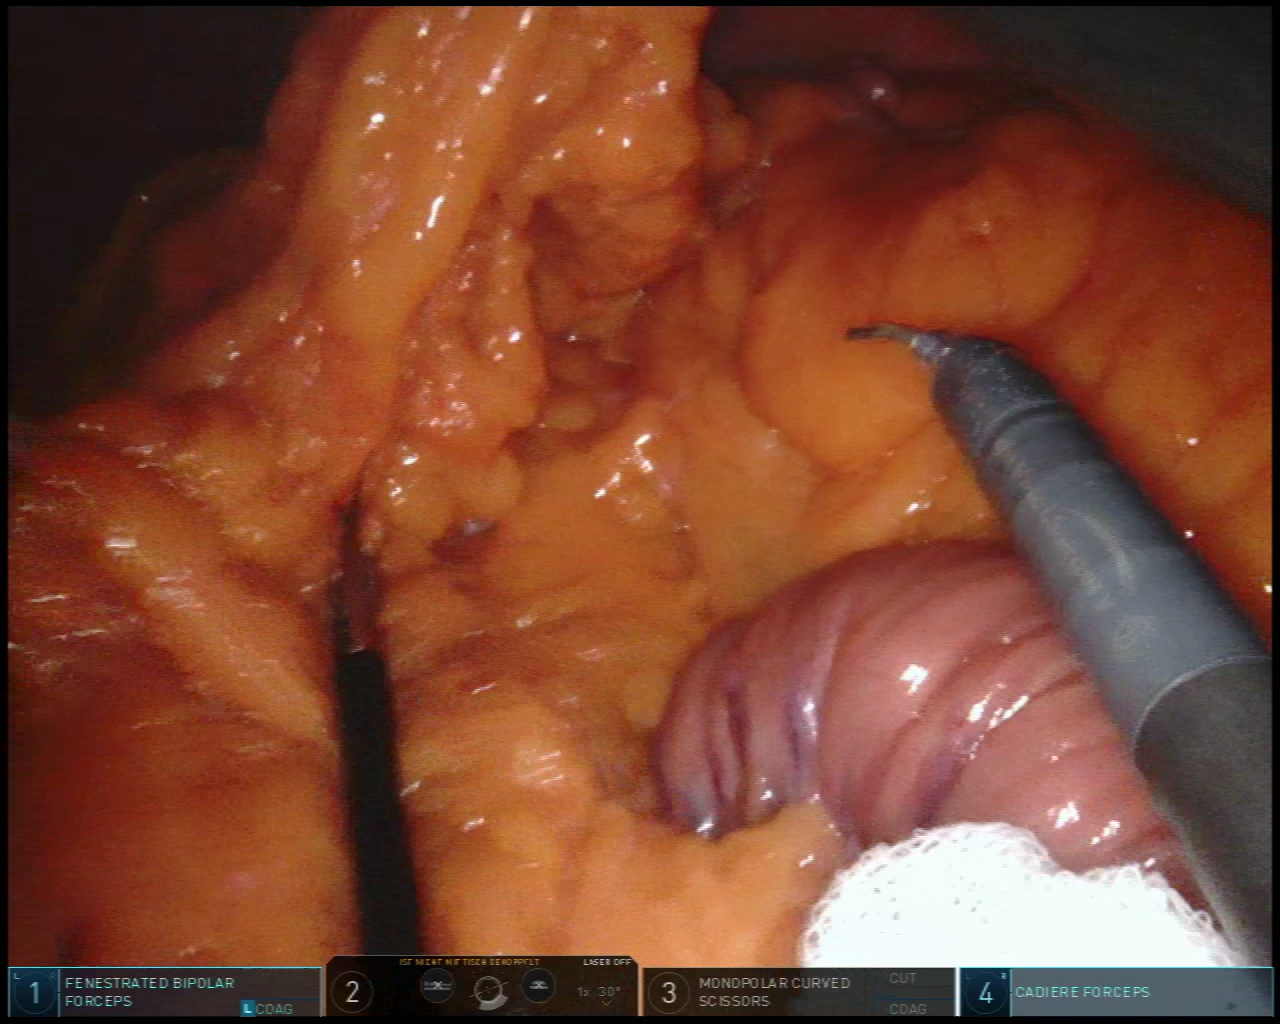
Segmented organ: small_intestine
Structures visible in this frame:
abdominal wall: yes
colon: no
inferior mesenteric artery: no
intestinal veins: no
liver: no
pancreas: no
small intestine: yes
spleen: no
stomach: no
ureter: no
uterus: no
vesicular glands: no